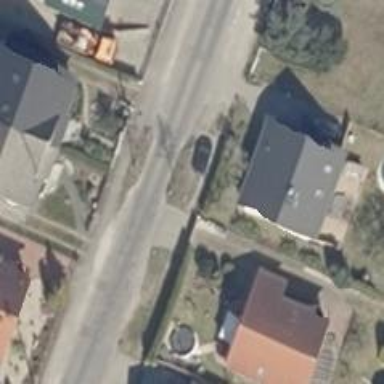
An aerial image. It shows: Traffic calming feature called choker.